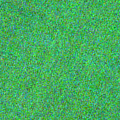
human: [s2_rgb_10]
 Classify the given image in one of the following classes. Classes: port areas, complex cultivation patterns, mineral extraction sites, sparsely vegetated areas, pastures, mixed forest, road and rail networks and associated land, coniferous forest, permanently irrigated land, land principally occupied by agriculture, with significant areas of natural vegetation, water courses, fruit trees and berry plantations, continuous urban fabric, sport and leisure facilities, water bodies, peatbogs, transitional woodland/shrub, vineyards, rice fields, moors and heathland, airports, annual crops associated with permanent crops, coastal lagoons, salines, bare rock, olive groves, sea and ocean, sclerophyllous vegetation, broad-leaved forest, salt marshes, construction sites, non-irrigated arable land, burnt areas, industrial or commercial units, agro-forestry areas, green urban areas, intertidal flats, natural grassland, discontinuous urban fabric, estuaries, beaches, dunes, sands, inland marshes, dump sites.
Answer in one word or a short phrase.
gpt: sea and ocean